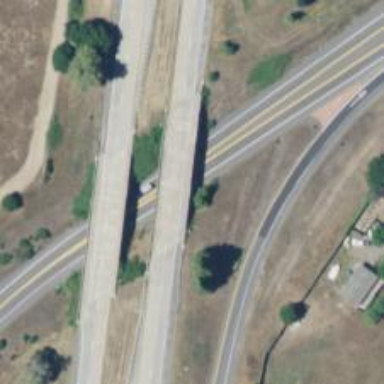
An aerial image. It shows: Trunk highway.